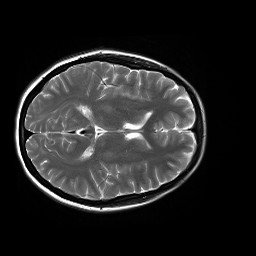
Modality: T2w
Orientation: axial
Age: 23
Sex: female
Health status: healthy
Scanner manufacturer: siemens
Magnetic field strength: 3 T
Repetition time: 4.01 s
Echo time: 0.116 s